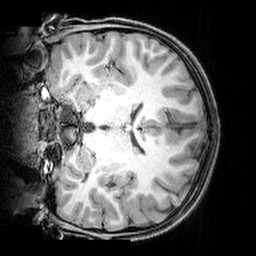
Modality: T1w
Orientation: coronal
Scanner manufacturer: siemens
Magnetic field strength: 3 T
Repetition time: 1.9 s
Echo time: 0.00397 s